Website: home-depot
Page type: billing-address
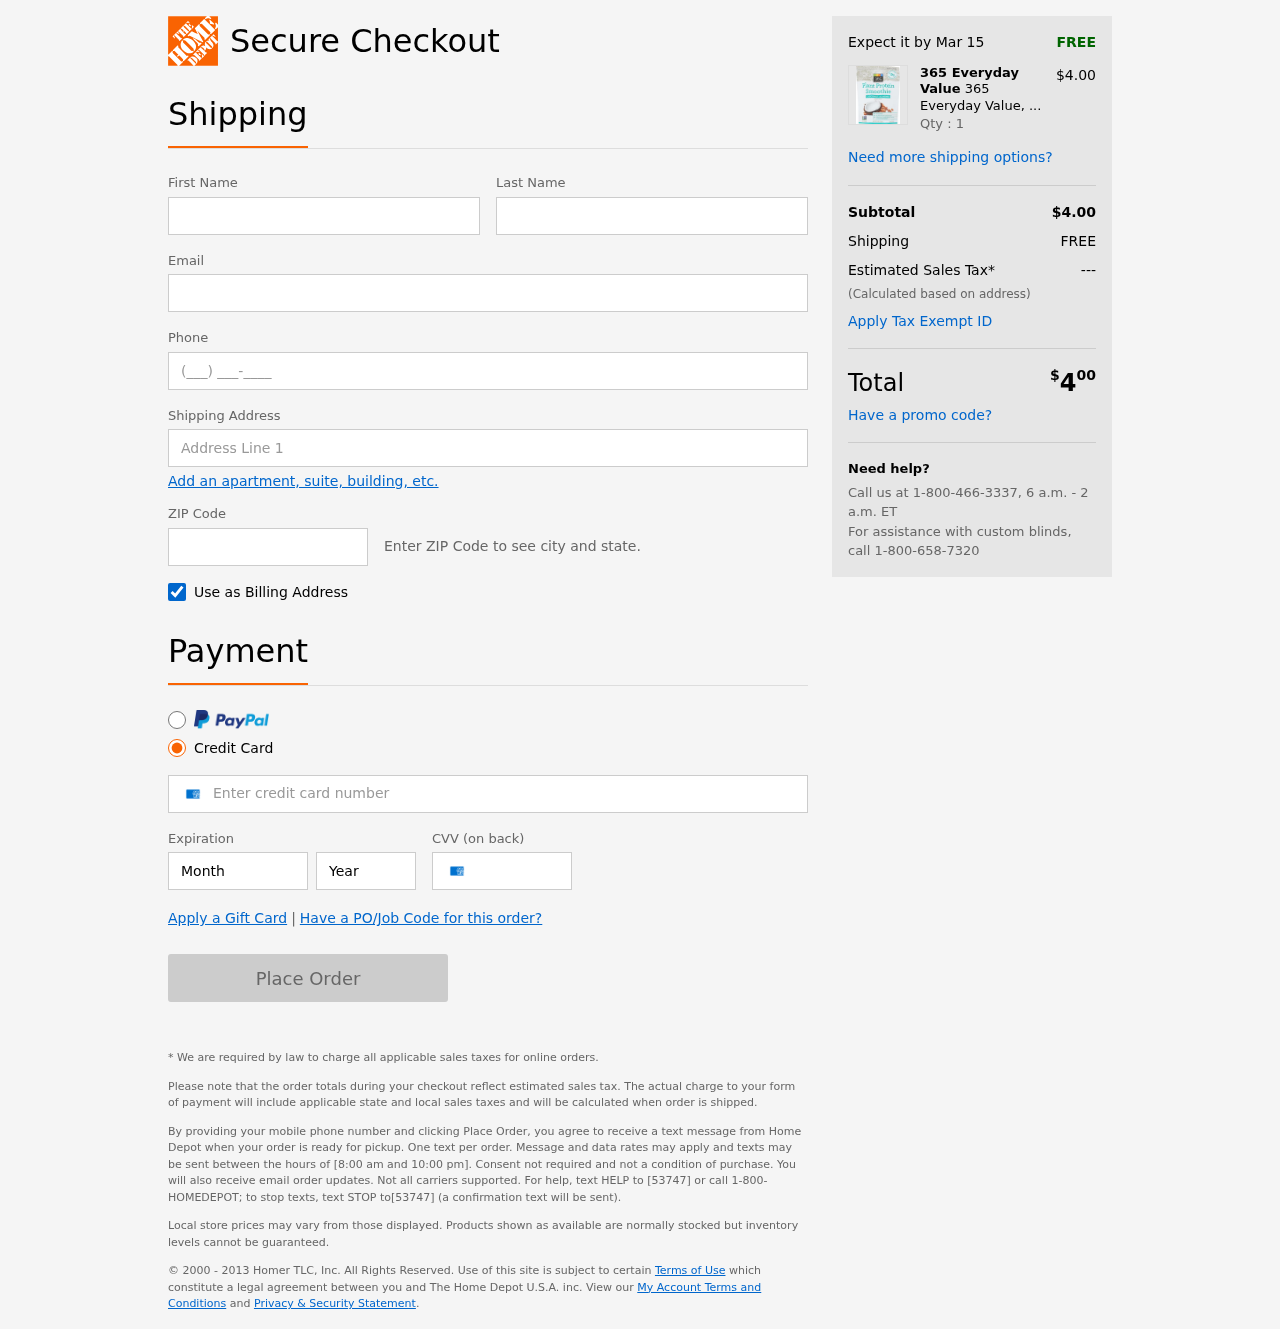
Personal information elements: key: PII_FIRSTNAME
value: Jessica
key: PII_LASTNAME
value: Howard
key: PII_EMAIL
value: jessicahoward@gmail.com
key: PII_PHONE
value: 9505098189
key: PII_STREET
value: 889 Ramos Pines Apt. 524
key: PII_POSTCODE
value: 26183
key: PII_CARD_NUMBER
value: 3494 2417 0337 853
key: PII_CARD_EXPIRY_MONTH
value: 09
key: PII_CARD_CVV
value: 0459
Product elements: key: PRODUCT1_BRAND
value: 365 Everyday Value
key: PRODUCT1_NAME
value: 365 Everyday Value, Plant Protein Smoothie, Coconut Almond, 9 oz
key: PRODUCT1_PRICE
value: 4
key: PRODUCT1_QUANTITY
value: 1
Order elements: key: ORDER_DELIVERY_DATE
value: Mar 15
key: ORDER_SUBTOTAL
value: $4.00
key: ORDER_SHIPPING_COST
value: FREE
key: ORDER_TAX
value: ---
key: ORDER_TOTAL2
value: $400